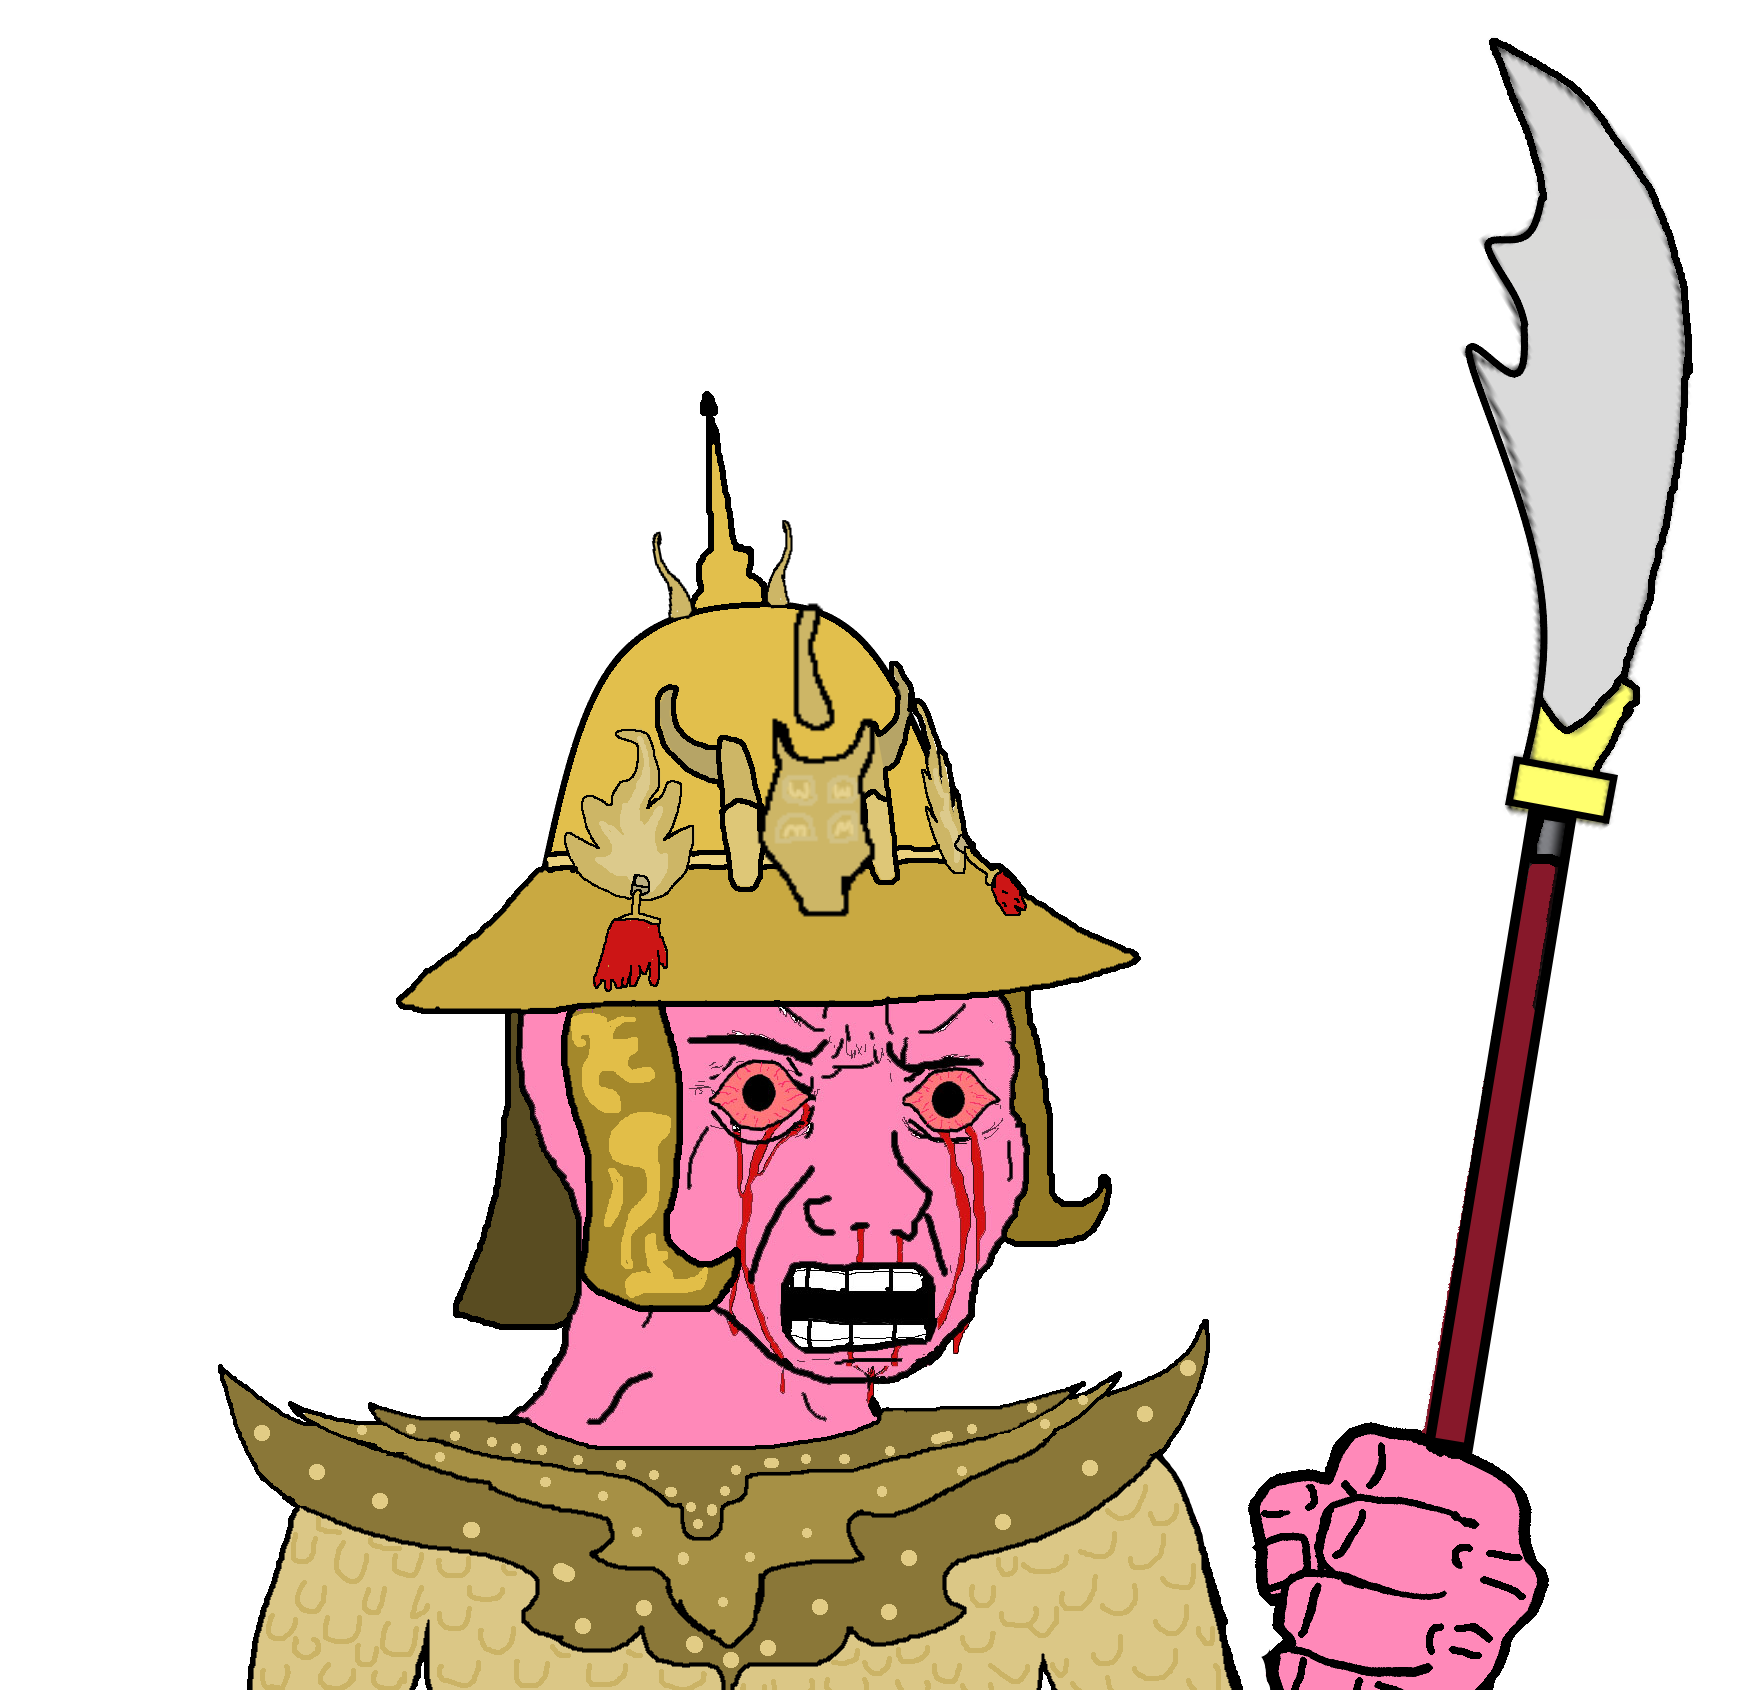
Label: 5_Rage